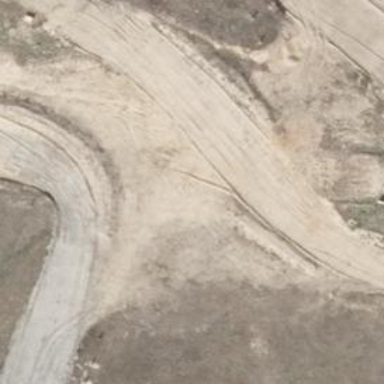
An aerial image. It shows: Motocross raceway with dirt surface.